Question: I have installed MVC 4 on visual Studio 2010.
Previously MVC 2 and 3 have been installed as well
Everything works fine but when trying to add a controller, I get the following error:

The way I add it :
'''
right click on Model folder > add > controller
'''
When I clean the project and retry it works.
But each time I build it then I get the error again untill I clean again.
I can live with that but I realized I cannot add a view(model class) either, the wizard would just close as soon as I check 'Create a strongly-typed'
How can I fix these issue? I know it is related to the Entity framework, but I don't know what to do at this point.
I tried uninstalling then reinstalling using the the console and also NuGet, problem still persist.
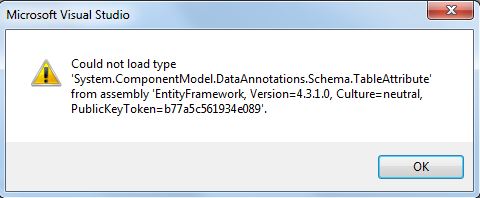
Answer: I gave up on vs 2010 with mvc 4, I use mvc 4 with vs 2012, while you may not have that luxury, you are certainly running into legitimate conflicts with projectguids or assembly references etc...
A few things I suggested in the past may NOT be what you are looking for , I will look further for a solution to your problem, in the interim, see these stackoverflow links
<URL>
<URL>